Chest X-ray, PA view. Patient: 63 years old, sex M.
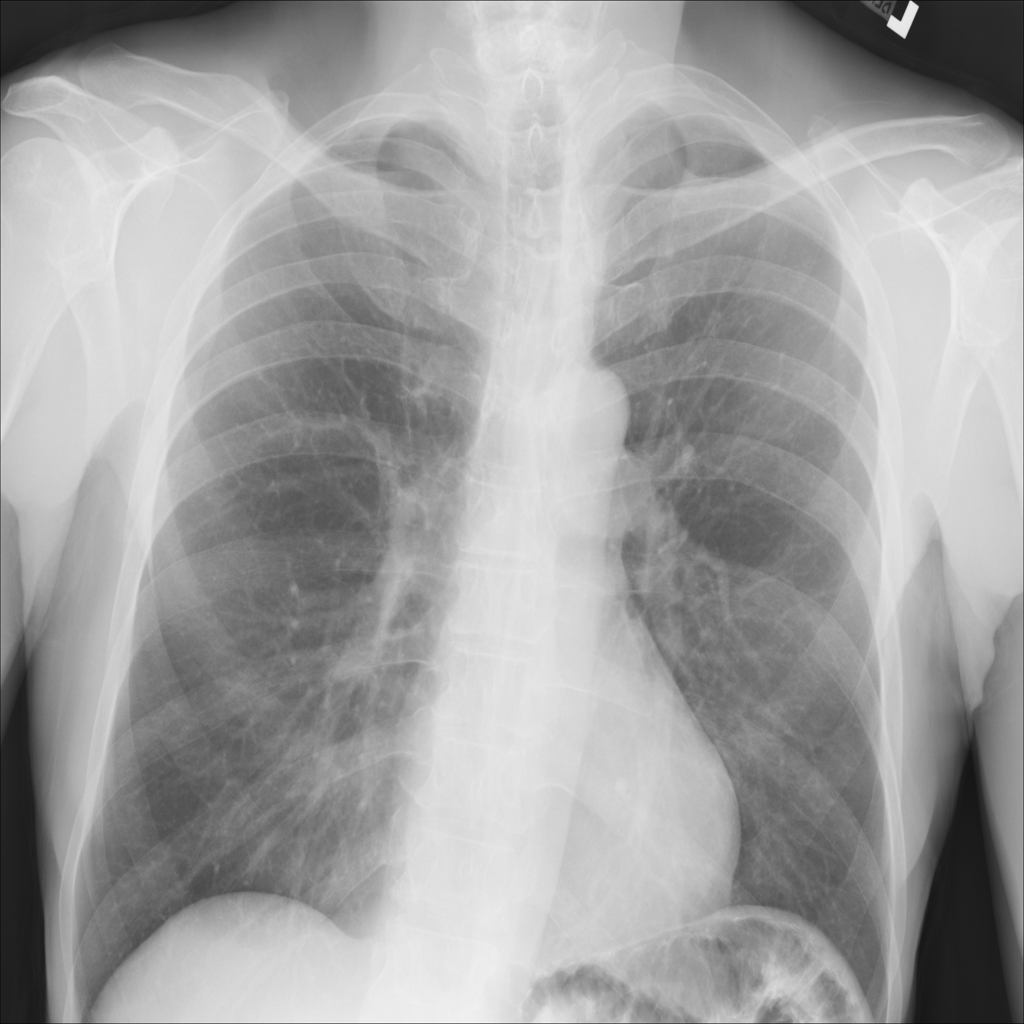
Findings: No Finding